Question: I'm using pyplot to make a histogram. Here is approximately what I'm doing:
'''
import numpy as np
import pylab as pl
A = {my dataset as a dictionary: different numbers and their frequencies}
numbers = A.keys()
frequencies = A.values()
plot = np.transpose(np.array([[numbers,frequencies]])
n = <my bins-value here>
pl.hist(plot,bins=n,log=True)
pl.show()
'''
I have noticed that, regardless of the number of bins I specify, the second bin is always green, like below. Why is it green? What does this mean? How do I prevent this from happening?

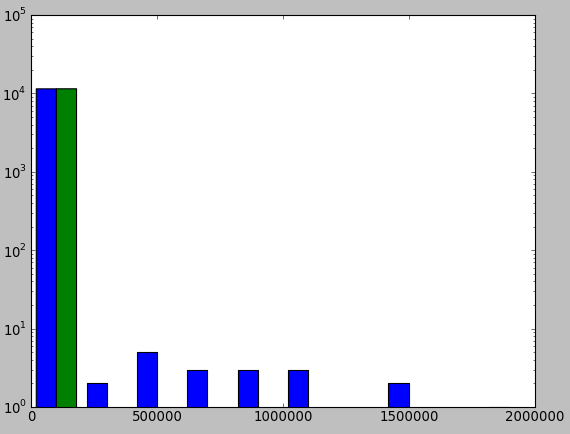
Answer: You can't really use 'hist' that way. 'hist' value frequencies given the raw data. You have already computed the frequencies, and you're trying to pass them to 'hist', but that's not the input 'hist' needs. When you pass in a two-dimensional array, as you're doing, 'hist' displays multiple histograms, one for each column. This is <URL>:
> Multiple data can be provided via x as a list of datasets of potentially different length ([x0, x1, ...]), or as a 2-D ndarray in which each column is a dataset.
So you're getting one bar graph (the blue ones) for your labels, and another (the green ones) for their counts. Presumably all the green ones are lumped together because their range is much smaller.
If you generated your frequencies from raw data, you can pass that raw data to 'hist' to get your histogram. If you only have the histogram data, you should use matplotlib's 'bar' function to make a bar graph yourself using the histogram data. However, you'd have to bin it yourself. The bottom line is that you can either let 'hist' do everything, or nothing: you can have it compute the frequencies and the bins and do the plot, or you can compute the frequencies and the bins and do the plot, but you can't just compute the frequencies yourself and have 'hist' just do the binning and the plot.